Field crop: tomato
Growth stage: 2
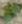
Species: solanum